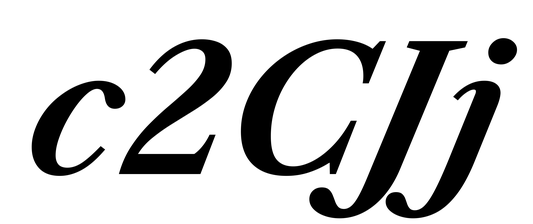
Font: LibreCaslonText-Italic_Bold_Italic